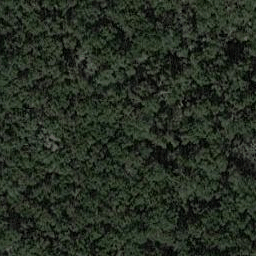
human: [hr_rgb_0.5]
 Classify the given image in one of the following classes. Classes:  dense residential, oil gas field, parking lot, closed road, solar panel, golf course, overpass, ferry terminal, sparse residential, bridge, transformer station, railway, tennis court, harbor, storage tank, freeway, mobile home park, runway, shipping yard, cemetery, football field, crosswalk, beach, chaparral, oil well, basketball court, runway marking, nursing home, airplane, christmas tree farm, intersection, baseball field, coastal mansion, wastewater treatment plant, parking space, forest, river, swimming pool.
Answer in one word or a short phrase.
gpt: forest